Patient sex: M
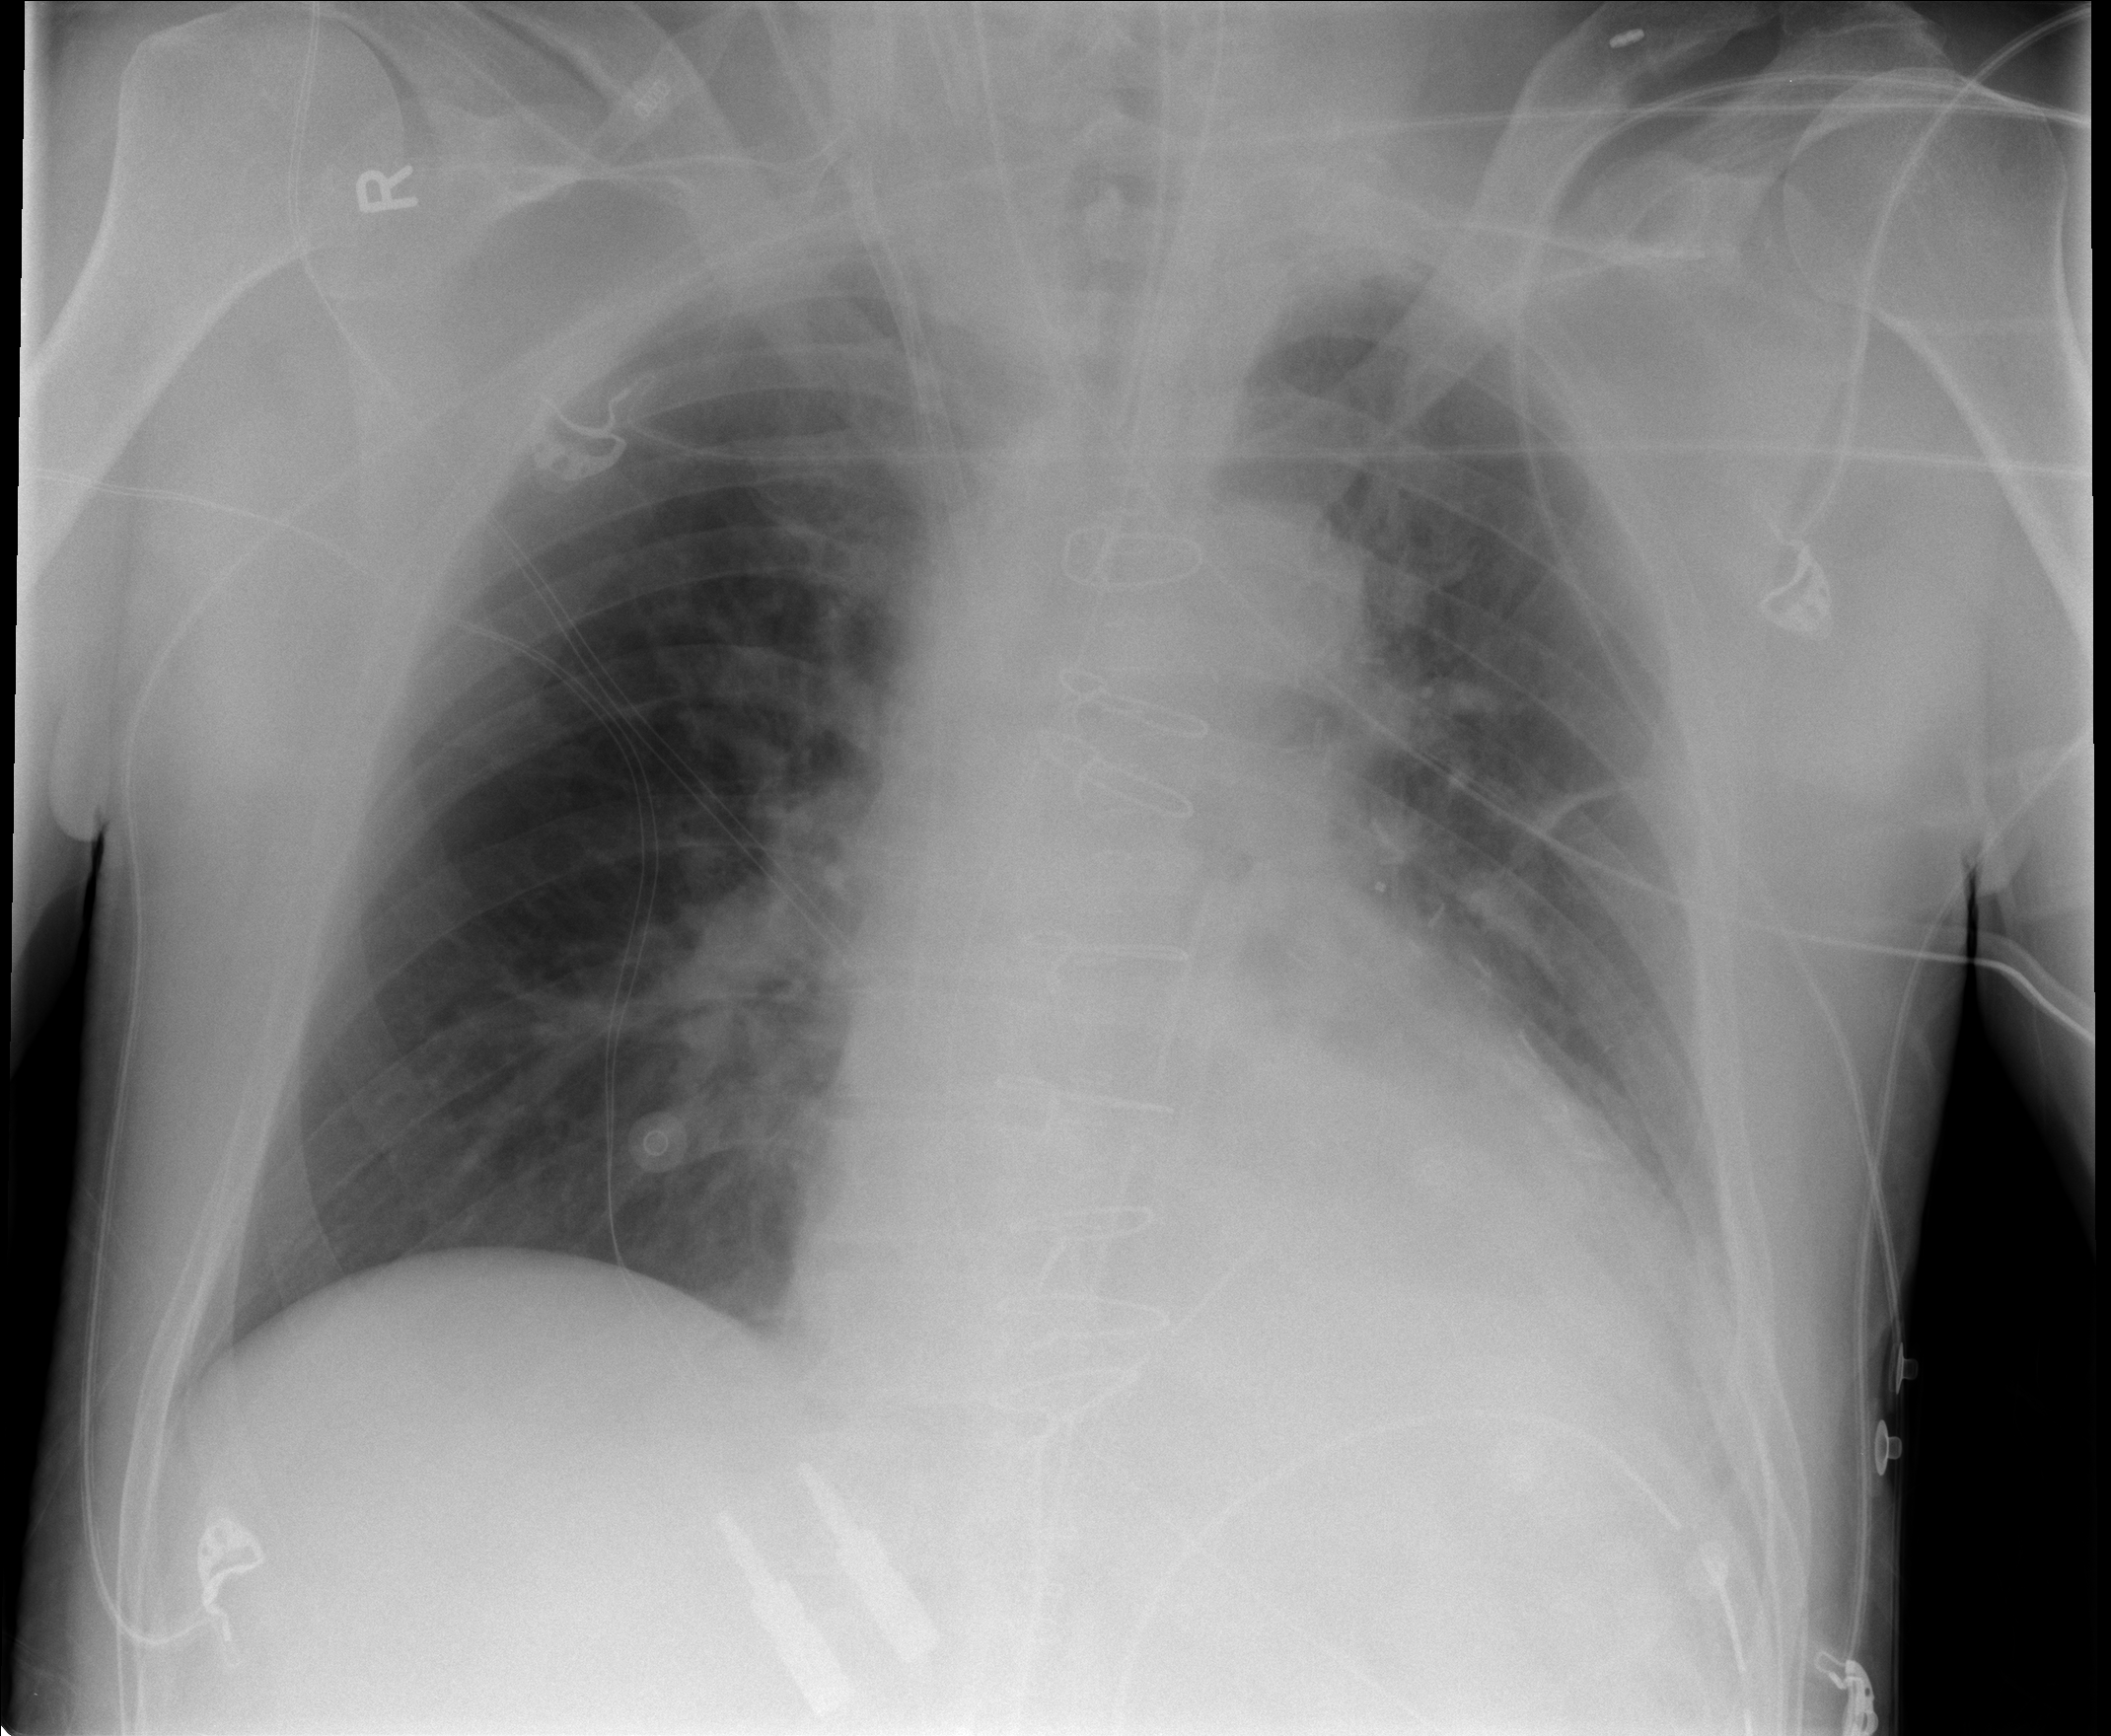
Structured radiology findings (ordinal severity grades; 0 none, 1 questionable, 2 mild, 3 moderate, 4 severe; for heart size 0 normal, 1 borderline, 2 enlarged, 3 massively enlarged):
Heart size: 0
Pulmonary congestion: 2
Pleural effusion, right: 0
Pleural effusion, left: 2
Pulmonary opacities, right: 0
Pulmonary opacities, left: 2
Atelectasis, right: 0
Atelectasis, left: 2